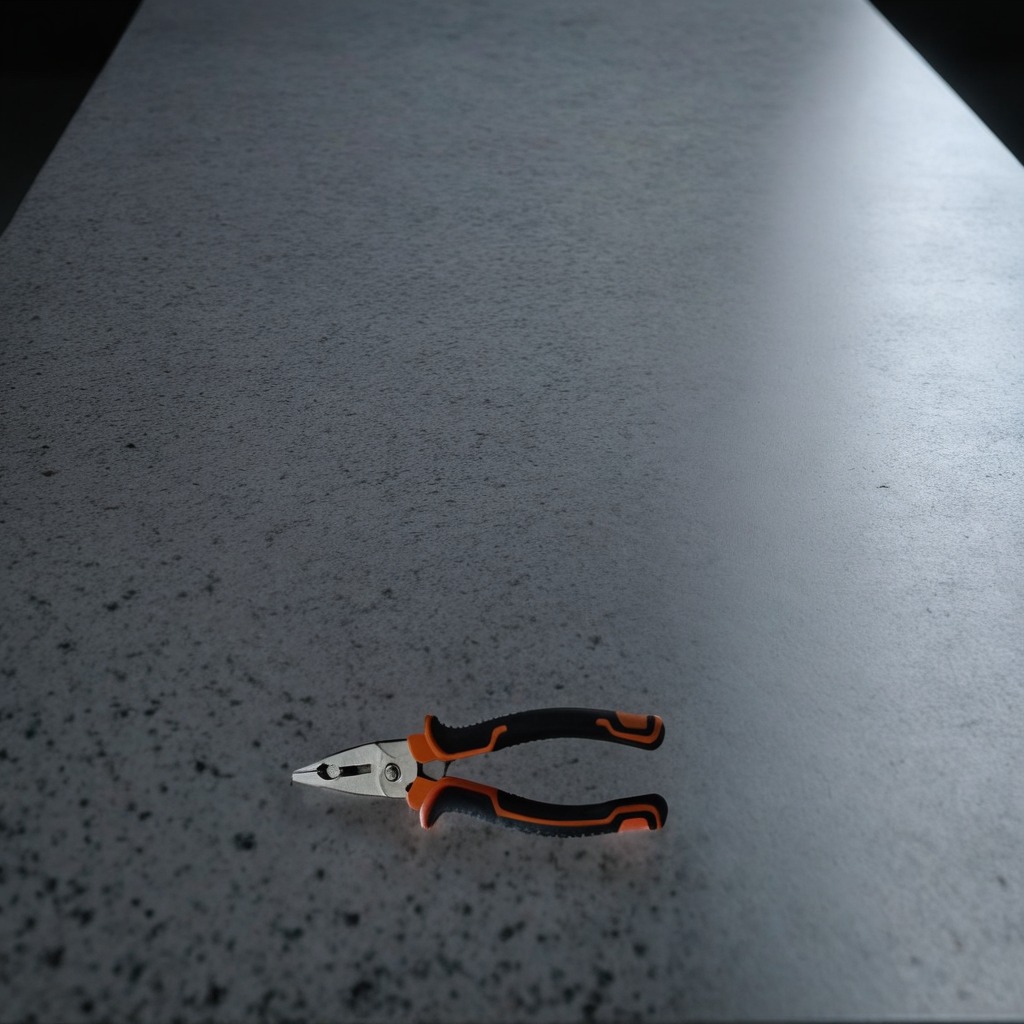
A plier lying on a clean granite table inside a workshop at night.